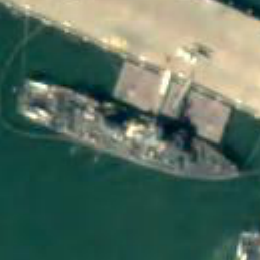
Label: destroyer